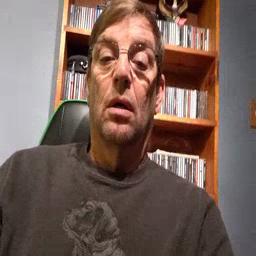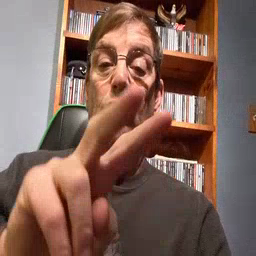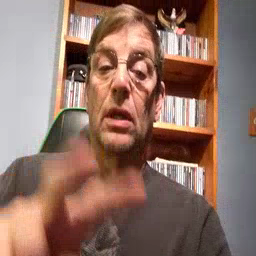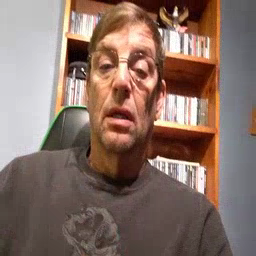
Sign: read